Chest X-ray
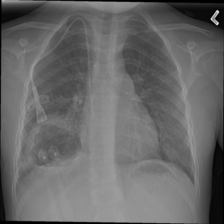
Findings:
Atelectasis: positive
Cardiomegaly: negative
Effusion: negative
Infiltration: positive
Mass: negative
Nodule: negative
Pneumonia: negative
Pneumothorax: negative
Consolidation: negative
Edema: negative
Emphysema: negative
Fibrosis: negative
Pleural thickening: negative
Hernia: negative